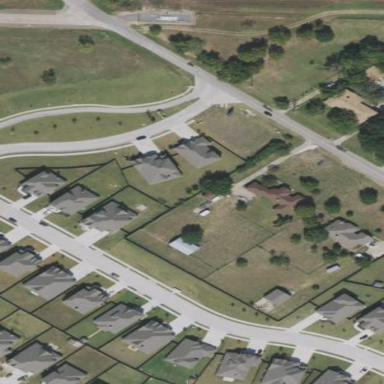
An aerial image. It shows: Residential plot of land.